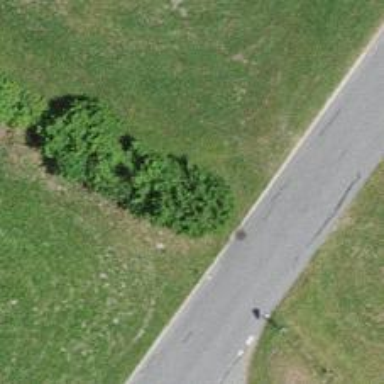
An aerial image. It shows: Hedge acting as barrier.